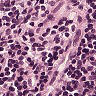
Metastatic tissue present: no